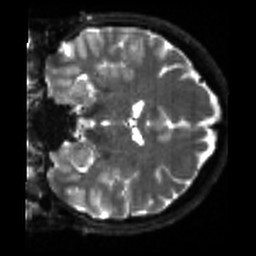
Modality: sbref
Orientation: coronal
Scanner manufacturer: siemens
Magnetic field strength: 3 T
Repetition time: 4 s
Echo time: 0.0594 s